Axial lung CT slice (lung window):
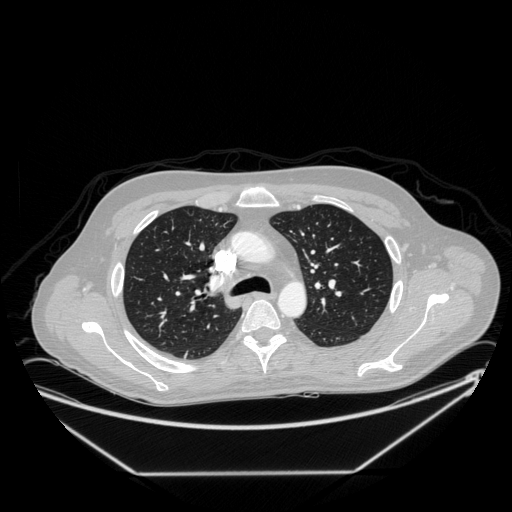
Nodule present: no